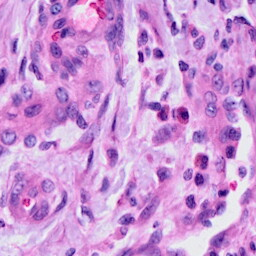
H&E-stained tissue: Cervix